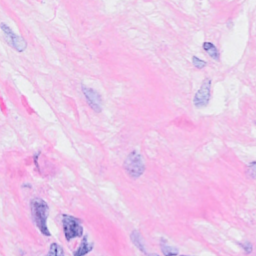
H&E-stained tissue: Breast